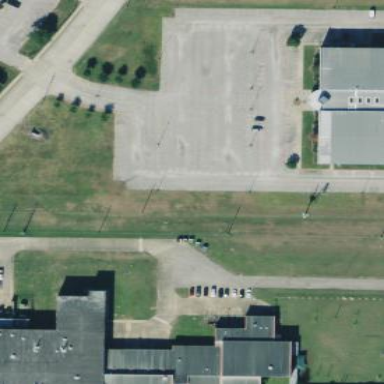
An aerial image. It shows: Parking area with asphalt surface.